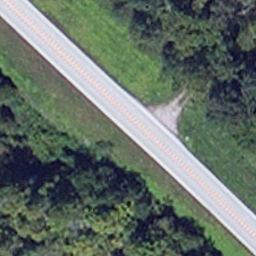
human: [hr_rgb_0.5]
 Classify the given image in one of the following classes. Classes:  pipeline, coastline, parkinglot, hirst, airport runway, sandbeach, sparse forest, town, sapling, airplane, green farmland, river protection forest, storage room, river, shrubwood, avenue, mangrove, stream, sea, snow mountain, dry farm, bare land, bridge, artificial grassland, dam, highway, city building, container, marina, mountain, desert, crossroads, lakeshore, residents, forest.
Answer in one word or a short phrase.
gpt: avenue